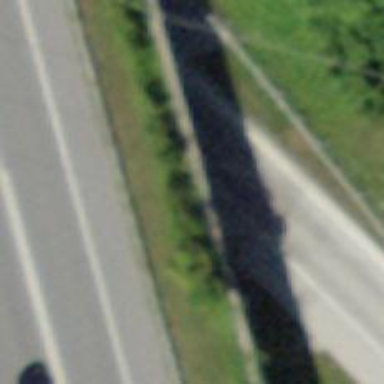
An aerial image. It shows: Asphalt tunnel on motorway link.